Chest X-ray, AP view. Patient: 38 years old, sex F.
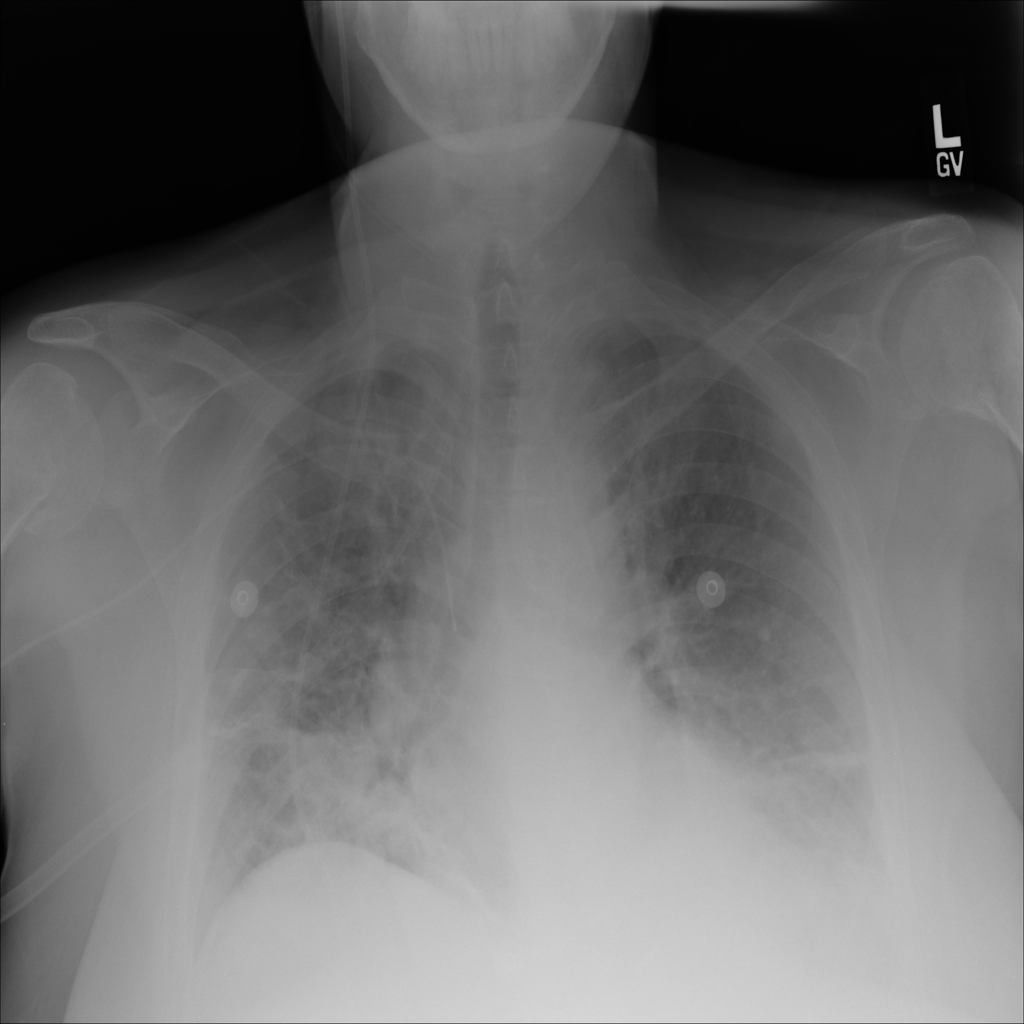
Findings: Pneumonia